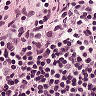
Metastatic tissue present: no